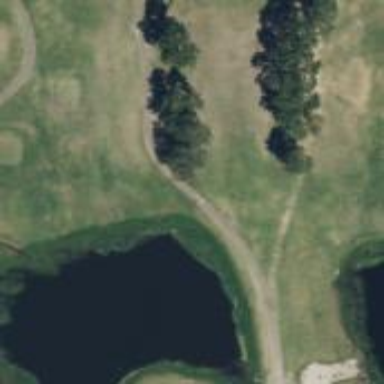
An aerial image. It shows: Picturesque scene of golf course with lateral water hazard.